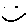
Label: smiley face